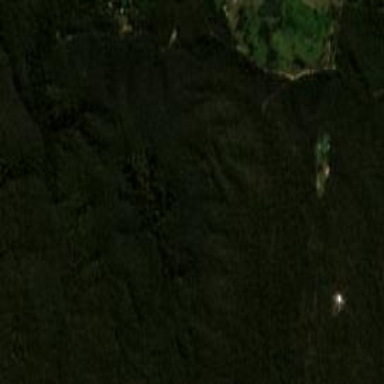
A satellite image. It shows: Forest area with forest boundary.